Question: I have this problem though, I downloaded nikto from and I have put it in .When I do:
'''
D:\Python27\soricy
ikto>python nikto.pl
'''
I expect program to output HELP contents but instead
outputs this:
'''
File "nikto.pl", line 2
use strict;
^
SyntaxError: invalid syntax
'''

I haven't touched the file or anything. I am running Windows 7 Service Pack 1 - 64 BitAny reason why this doesn't work?Thanks in advance.
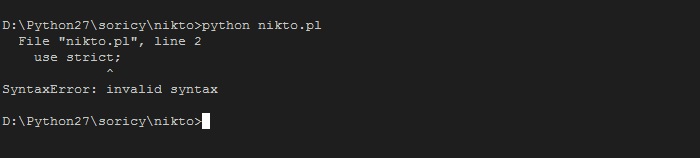
Answer: A PL file is a script written in Perl that is compiled and run using a Perl interpreter.
It seems that you try to use python in order to run the program, you should use perl to run it.